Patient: sex M, age 57
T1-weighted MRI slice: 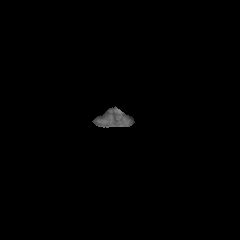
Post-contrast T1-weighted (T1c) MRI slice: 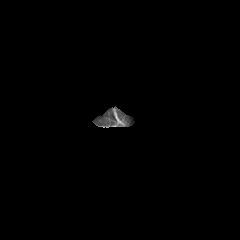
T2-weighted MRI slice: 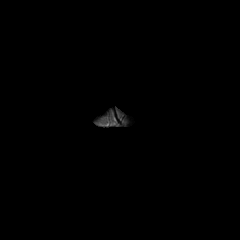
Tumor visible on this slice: no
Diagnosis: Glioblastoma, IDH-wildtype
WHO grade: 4